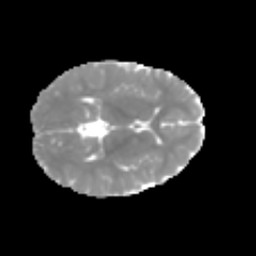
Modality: MD
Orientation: axial
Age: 6
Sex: male
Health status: healthy